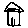
Label: house